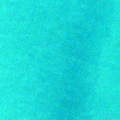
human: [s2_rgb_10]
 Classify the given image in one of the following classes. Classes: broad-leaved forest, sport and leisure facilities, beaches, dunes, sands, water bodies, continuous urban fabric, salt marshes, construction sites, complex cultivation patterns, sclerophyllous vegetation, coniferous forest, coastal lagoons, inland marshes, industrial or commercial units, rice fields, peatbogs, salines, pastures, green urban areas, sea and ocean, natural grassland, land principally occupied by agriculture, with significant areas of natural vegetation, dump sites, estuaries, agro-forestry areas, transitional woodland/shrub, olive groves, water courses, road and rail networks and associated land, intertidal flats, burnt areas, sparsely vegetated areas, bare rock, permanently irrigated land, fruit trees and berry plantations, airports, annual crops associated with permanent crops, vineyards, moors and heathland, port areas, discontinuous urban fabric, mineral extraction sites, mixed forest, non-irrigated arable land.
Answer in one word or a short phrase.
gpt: sea and ocean